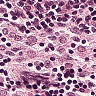
Metastatic tissue present: no